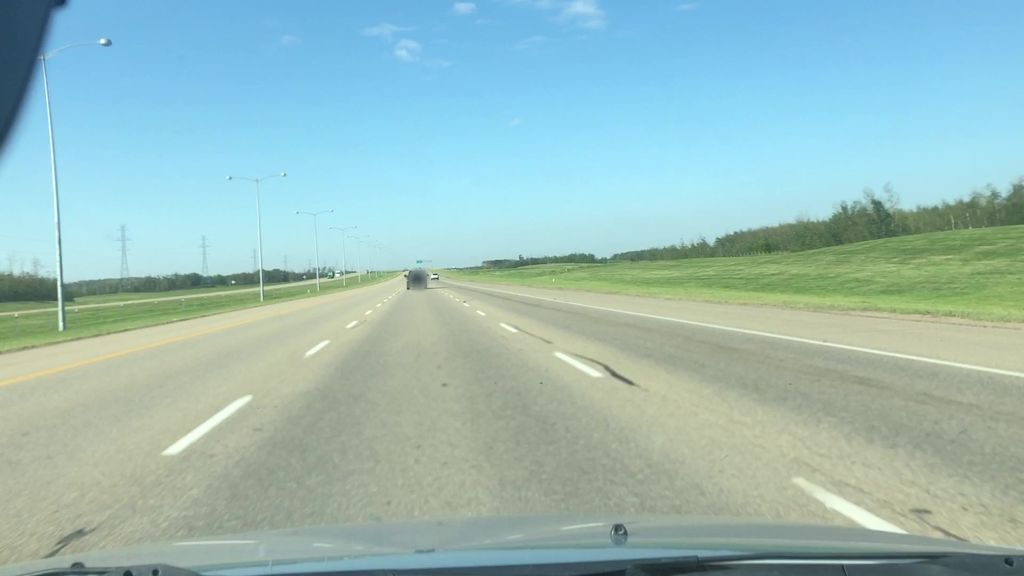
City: edmonton